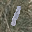
Label: 1